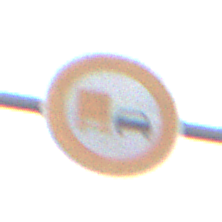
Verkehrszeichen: UeberholverbotKraftfahrzeuge
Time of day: Midday
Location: Outdoor (Nature)
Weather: PartlyCloudy
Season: NotSpecified
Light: Natural